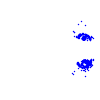
Particle: electron